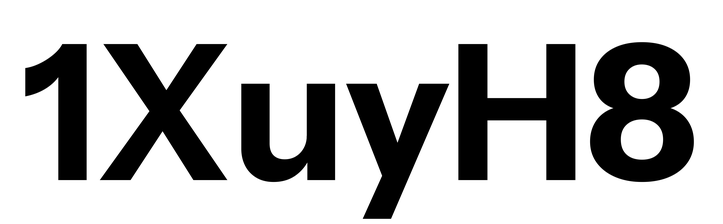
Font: InstrumentSans_Bold